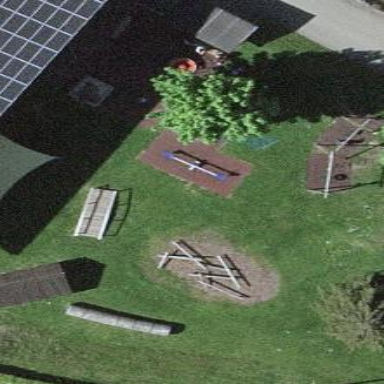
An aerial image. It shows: Playground area for leisure activities on the land.